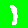
Digit: 1